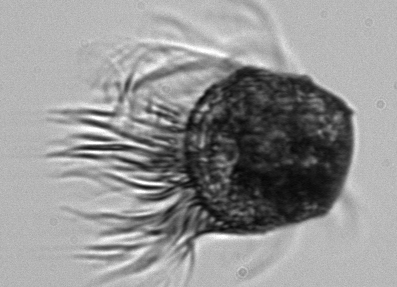
Label: Pelagostrobilidium